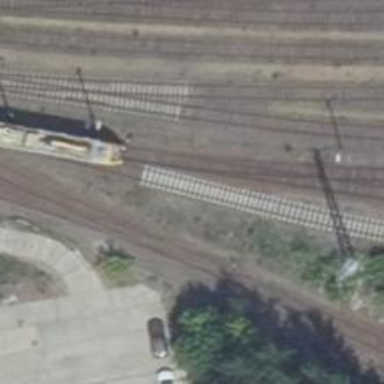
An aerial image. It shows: Railway yard in service.